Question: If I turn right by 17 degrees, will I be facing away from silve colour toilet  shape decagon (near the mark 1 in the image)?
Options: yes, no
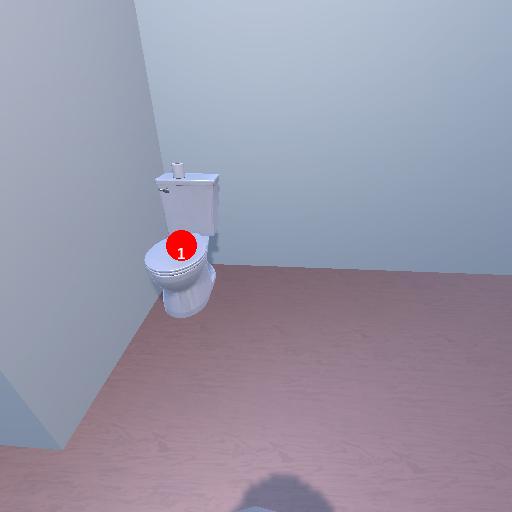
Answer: yes